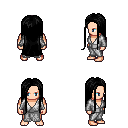
a pixel art fantasy rpg character, male body template, human, light skin, white robe, metal pants, black extra-long hairstyle, four views (front, back, left, right), 2x2 character sprite sheet, small pixel art, hard edges, no anti-aliasing